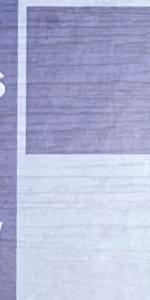
Label: Empty